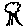
Label: tree